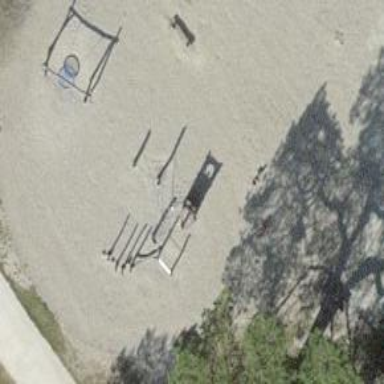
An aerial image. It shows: Playground area for leisure land.